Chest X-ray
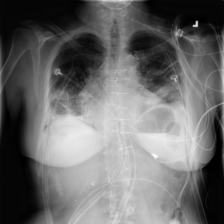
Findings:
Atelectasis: negative
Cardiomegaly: negative
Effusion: negative
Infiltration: negative
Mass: negative
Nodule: negative
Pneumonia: negative
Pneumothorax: negative
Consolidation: negative
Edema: negative
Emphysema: negative
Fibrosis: negative
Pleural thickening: negative
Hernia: negative